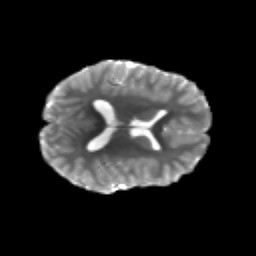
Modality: T2w
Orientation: axial
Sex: female
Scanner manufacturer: siemens
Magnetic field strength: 3 T
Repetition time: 5 s
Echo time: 0.071 s